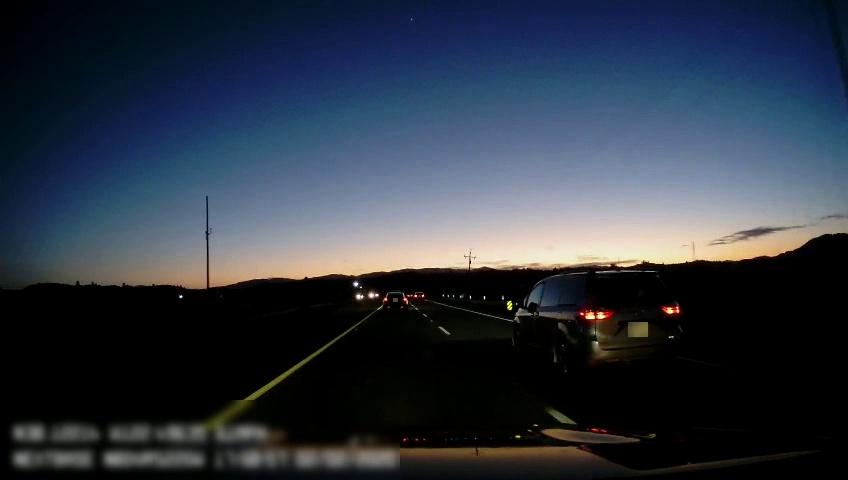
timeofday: Dusk/Dawn/Twilight
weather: Sunny
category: Drivable Space
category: Vehicles | SUV
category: Vehicles | SUV
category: Vehicles | SUV
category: Lanes | Current Lane
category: Lanes | Current Lane
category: Lanes | Current Lane